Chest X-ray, AP view. Patient: 53 years old, sex F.
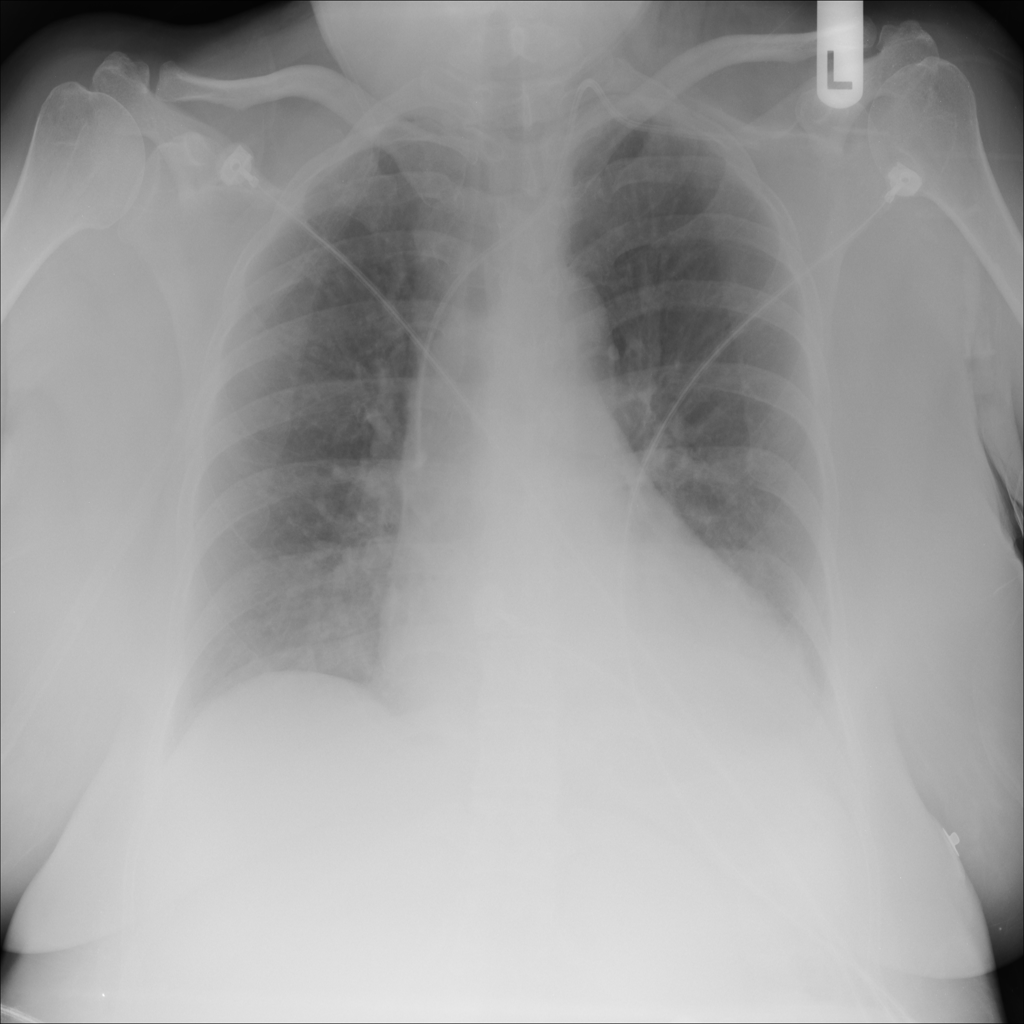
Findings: No Finding